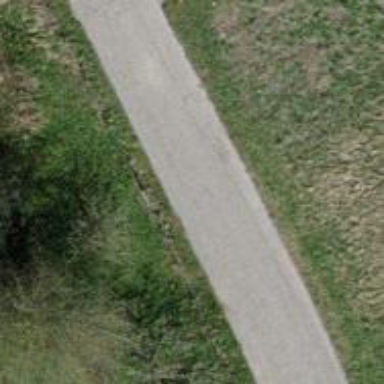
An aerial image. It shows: Residential road.